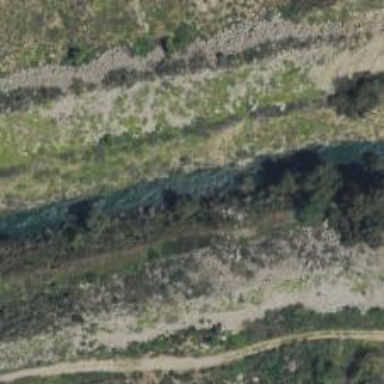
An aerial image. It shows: Canal that serves as waterway.